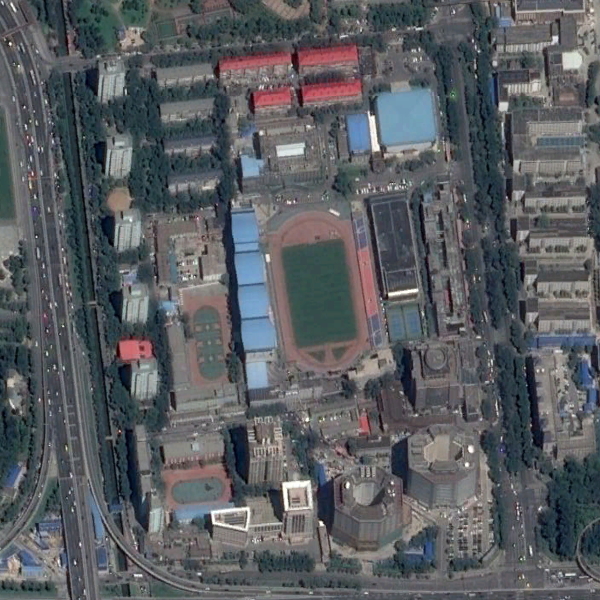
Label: School